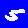
Digit: 5